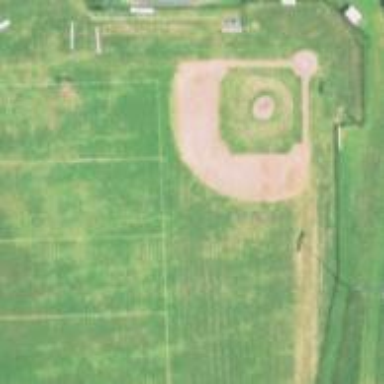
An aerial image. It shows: Baseball pitch for leisure and sports activities.